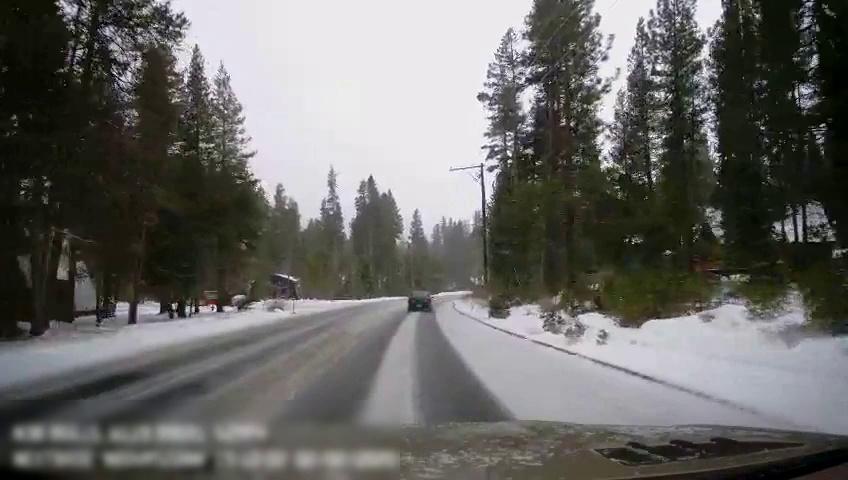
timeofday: Day
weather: Snowy
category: Drivable Space
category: Vehicles | Car
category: Vehicles | Car